九年级 · 画法几何学
根据所给的主视图和俯视图, 画出对应的左视图.

(1)

(2)
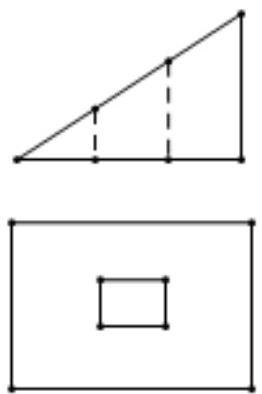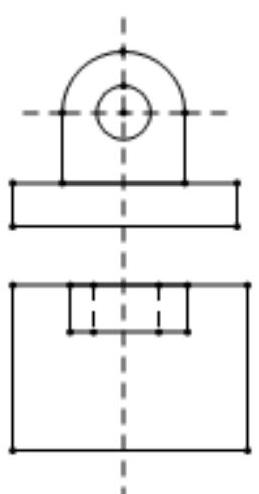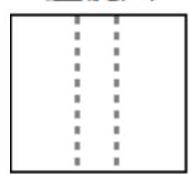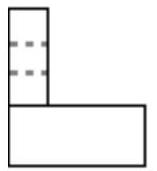
答案: 解：(1)如图所示:

左视图

(2)如图所示:

左视图